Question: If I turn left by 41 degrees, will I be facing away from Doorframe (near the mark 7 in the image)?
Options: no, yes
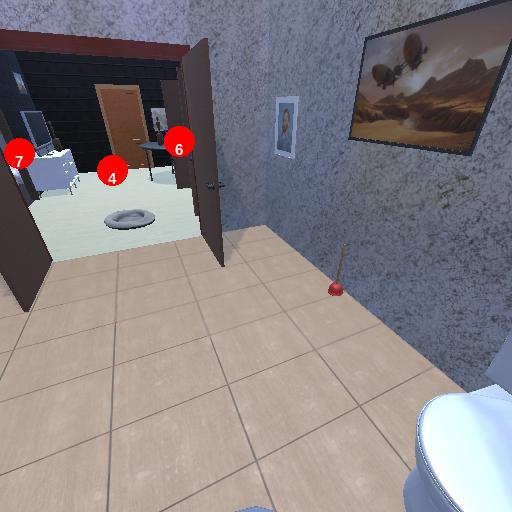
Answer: no